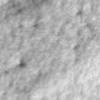
Label: no_change